Question: I am using Firefox 27.0.1. I have a third party form that I only have acces to its CSS style, and not to the html code.
I tried to remove the dotted border on the submit button using: 'div.submit input[type="submit"] {outline:none;}' but it still appear...
any other way to remove it?

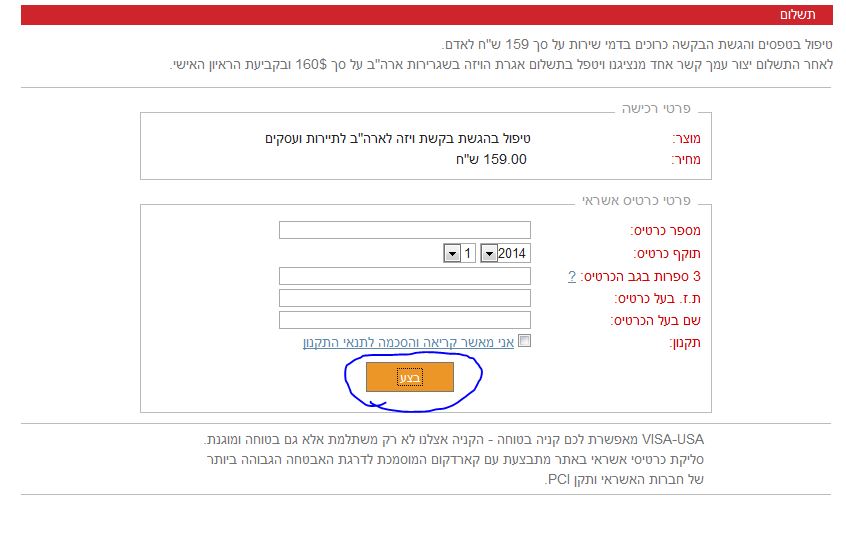
Answer: Thanks for all answers,
what help me to get rid from the dotted border is:
'''
div.submit input[type="submit"]:focus {outline:none;}
div.submit input[type="submit"]::-moz-focus-inner {border:0;}
'''